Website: bh-photo
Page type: address-validator
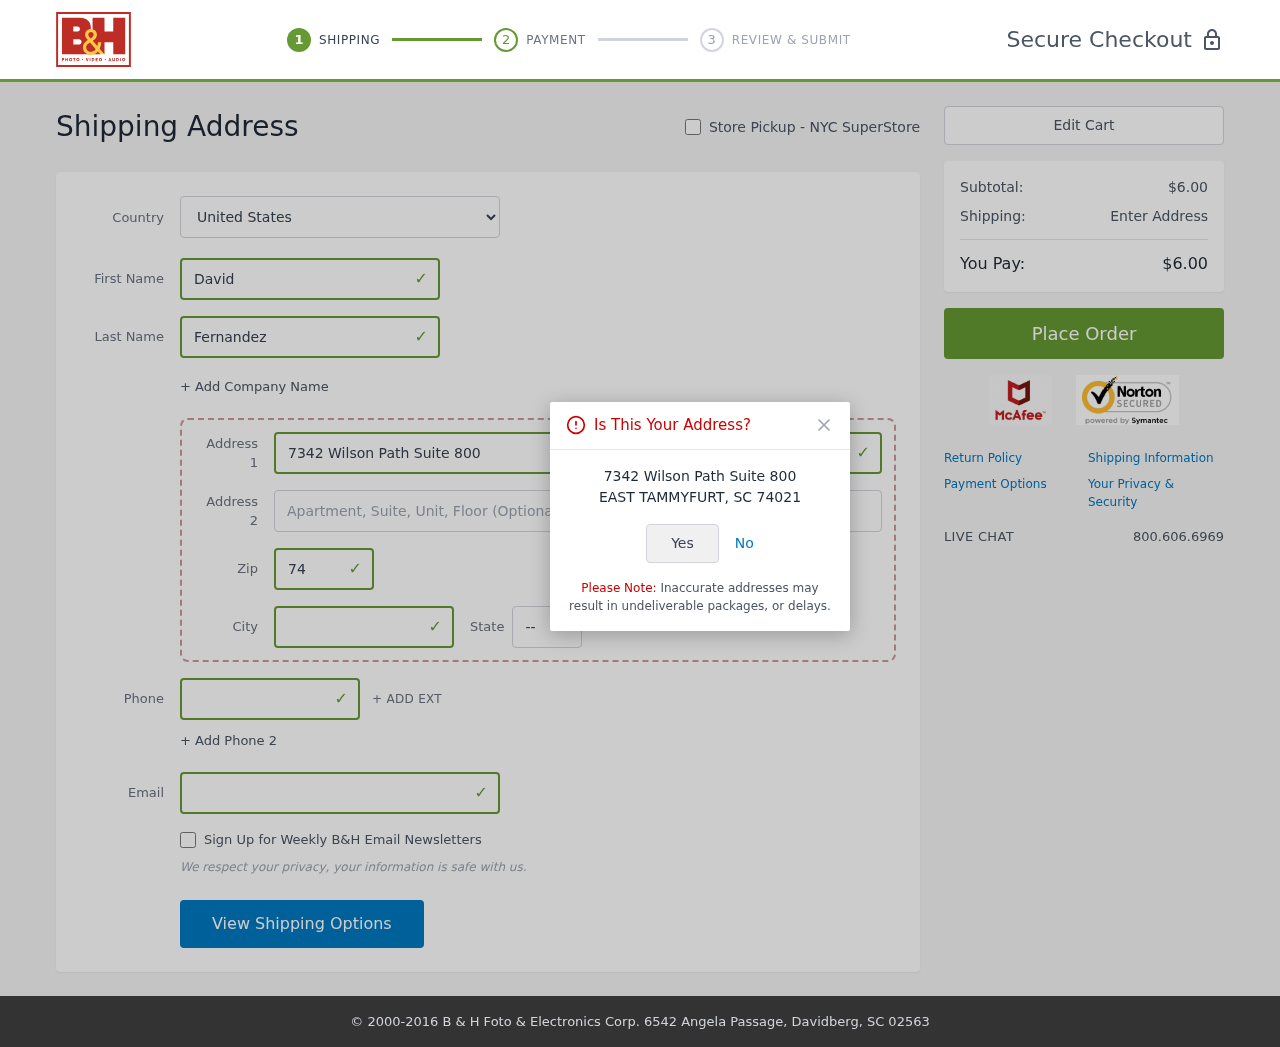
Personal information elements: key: PII_CITY
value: East Tammyfurt
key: PII_COUNTRY
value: United States
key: PII_EMAIL
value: david_fernandez@gmail.com
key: PII_FIRSTNAME
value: David
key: PII_LASTNAME
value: Fernandez
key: PII_PHONE
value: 6166758435
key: PII_POSTCODE
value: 74021
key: PII_STATE_ABBR
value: SC
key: PII_STREET
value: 7342 Wilson Path Suite 800
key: PII_CITY_CONFIRM
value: EAST TAMMYFURT
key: PII_POSTCODE_FULL
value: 74021
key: PII_POSTCODE_NUMERIC
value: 74021
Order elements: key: ORDER_SUBTOTAL
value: $6.00
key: ORDER_TOTAL
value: $6.00